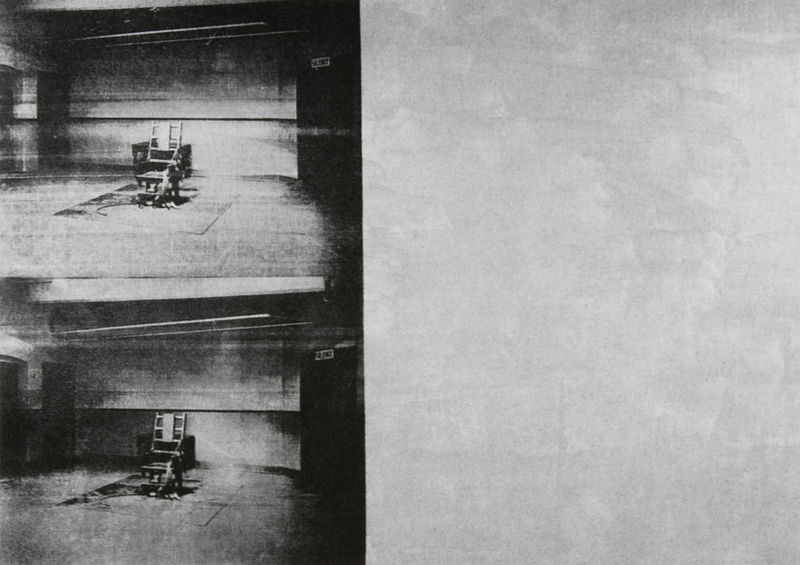
Titel: Silver Disaster: Electric Chair
Künstler: Andy Warhol
Standort: New York (New York)
Institution: (Privatsammlung)
Schlagwörter: raum, stuhl, hinrichtung, sessel, zwei, fläche, foto, fotografie, schwarzweiss, warhol, electric chair, elektrischer stuhl